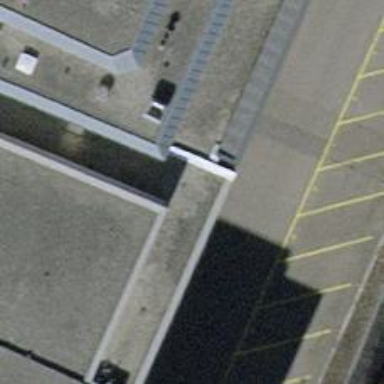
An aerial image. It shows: Asphalt parking aisle off service road.